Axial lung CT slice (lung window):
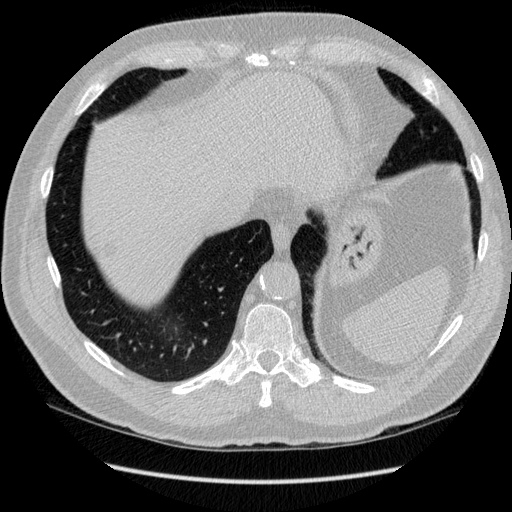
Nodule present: no